Field crop: maize
Growth stage: 2
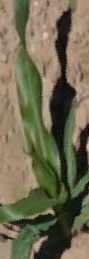
Species: maize